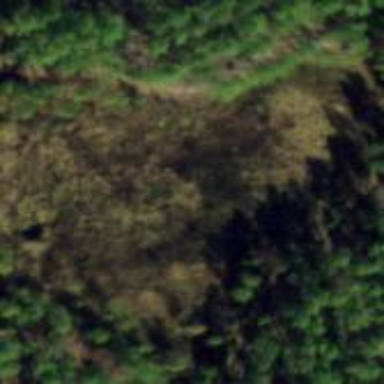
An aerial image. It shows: Beautiful wet meadow natural wetland.